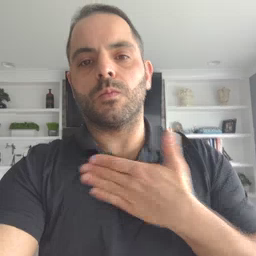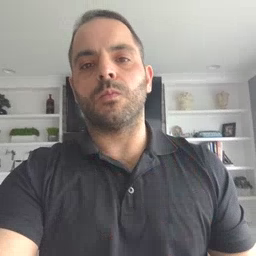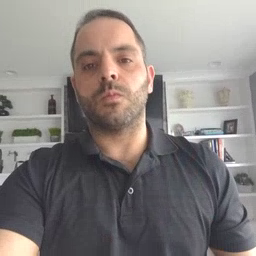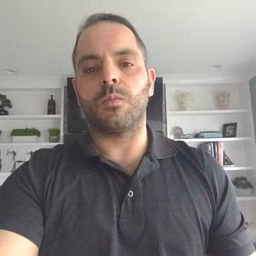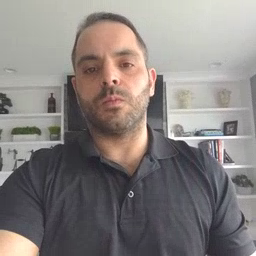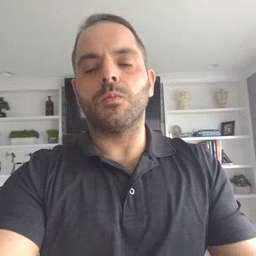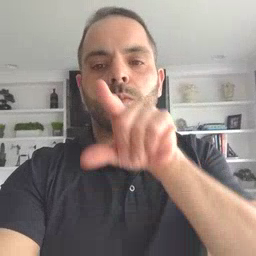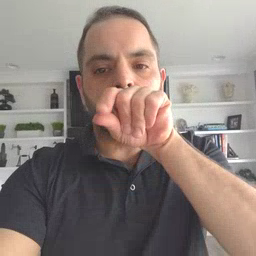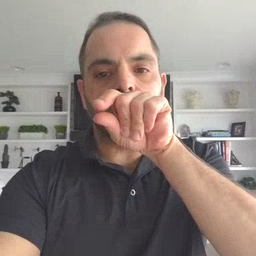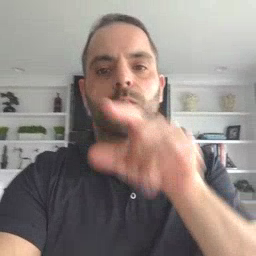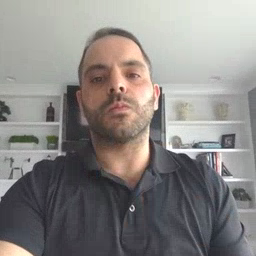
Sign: goose